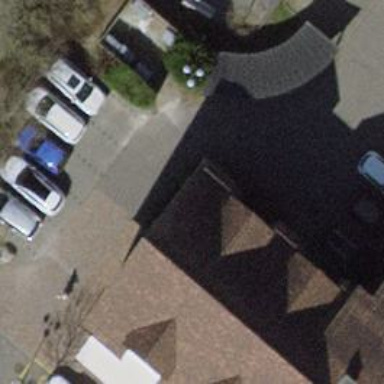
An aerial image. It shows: Driveway with sett surface.